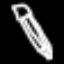
Label: pencil